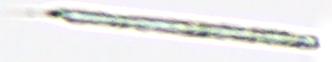
Label: Rhizosolenia